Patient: sex F, age 54
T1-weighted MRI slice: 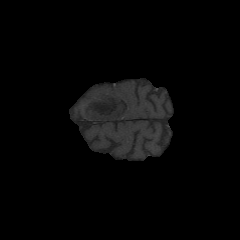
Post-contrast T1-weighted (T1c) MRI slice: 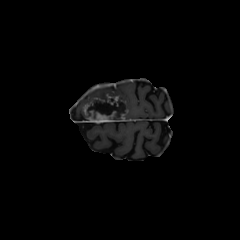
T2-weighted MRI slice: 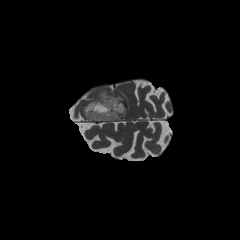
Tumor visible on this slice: yes
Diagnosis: Glioblastoma, IDH-wildtype
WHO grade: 4